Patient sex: F
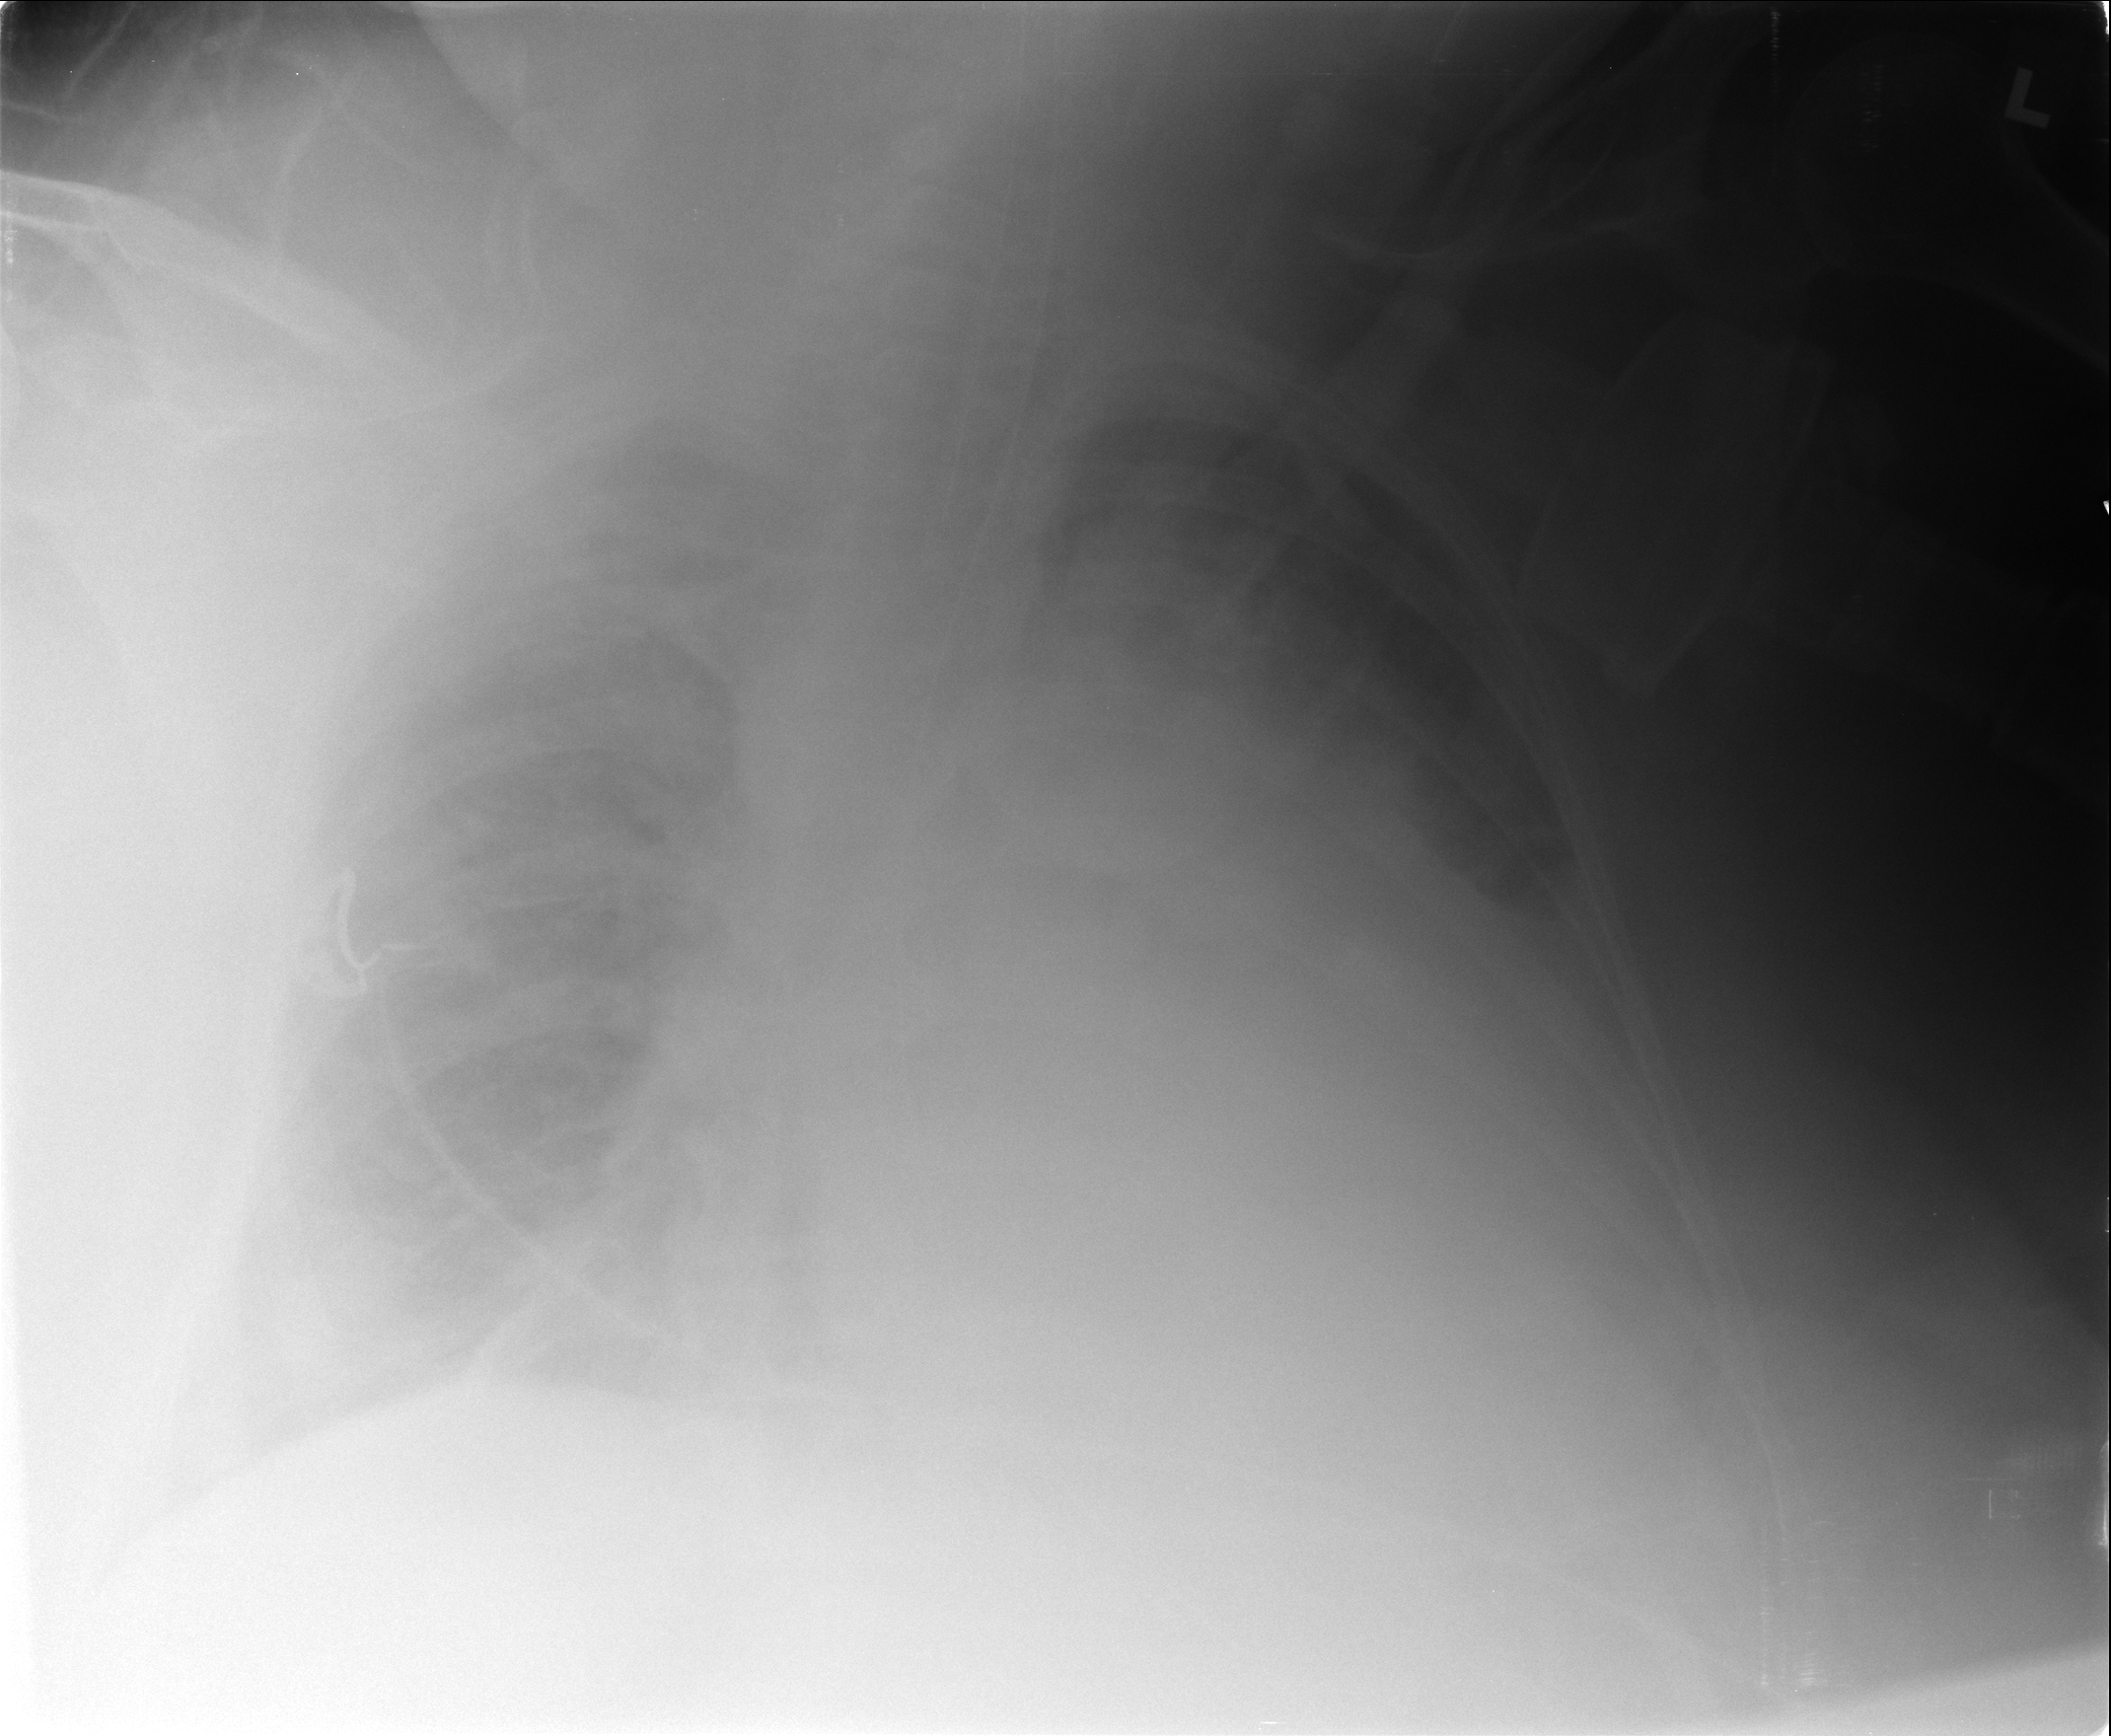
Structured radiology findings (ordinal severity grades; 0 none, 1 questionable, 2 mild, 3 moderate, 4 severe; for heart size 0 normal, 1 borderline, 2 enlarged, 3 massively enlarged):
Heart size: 3
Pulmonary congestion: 3
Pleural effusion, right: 0
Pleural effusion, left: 3
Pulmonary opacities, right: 2
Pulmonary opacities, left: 0
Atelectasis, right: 3
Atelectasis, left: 2